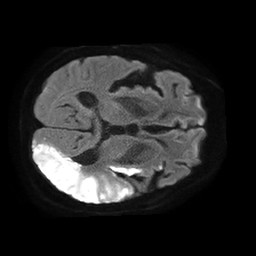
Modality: TRACE
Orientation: axial
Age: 71
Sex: male
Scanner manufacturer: philips
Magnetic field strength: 1.5 T
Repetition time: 4.6 s
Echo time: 0.08631 s